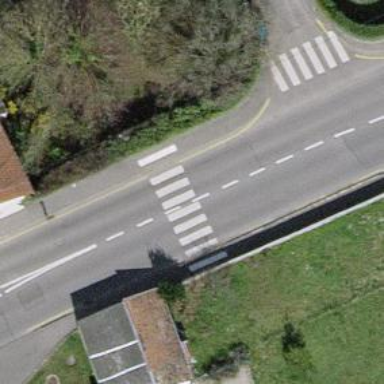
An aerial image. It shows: Uncontrolled zebra crossing on the road.